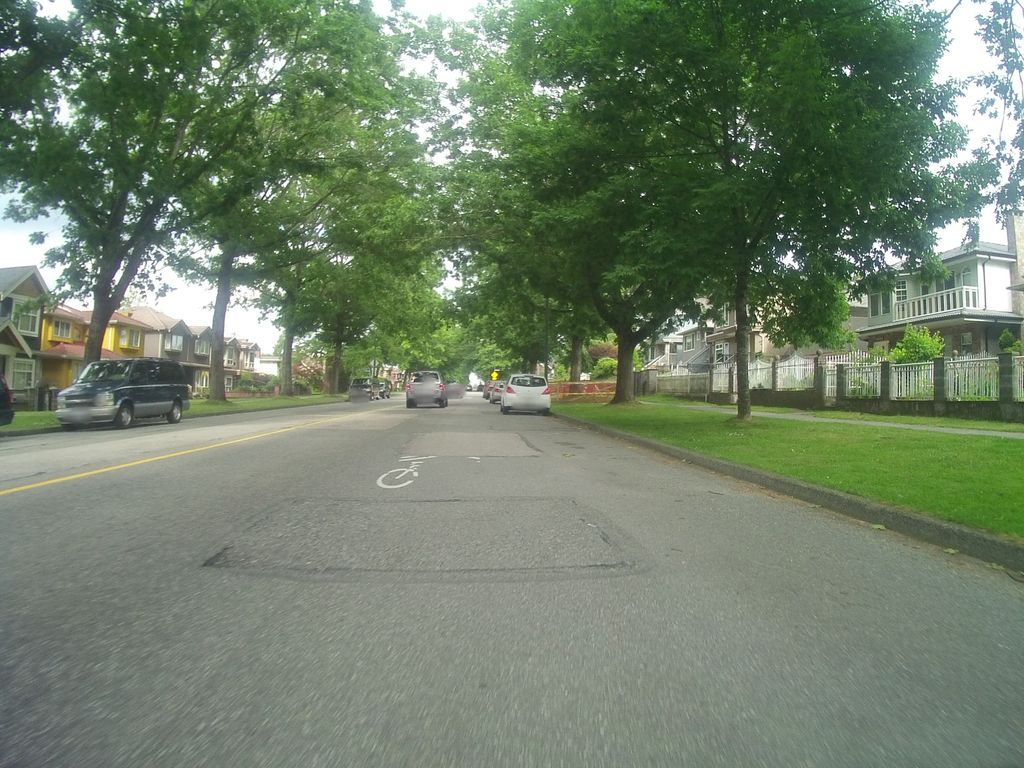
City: vancouver